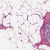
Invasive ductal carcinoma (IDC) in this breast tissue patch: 0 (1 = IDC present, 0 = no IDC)